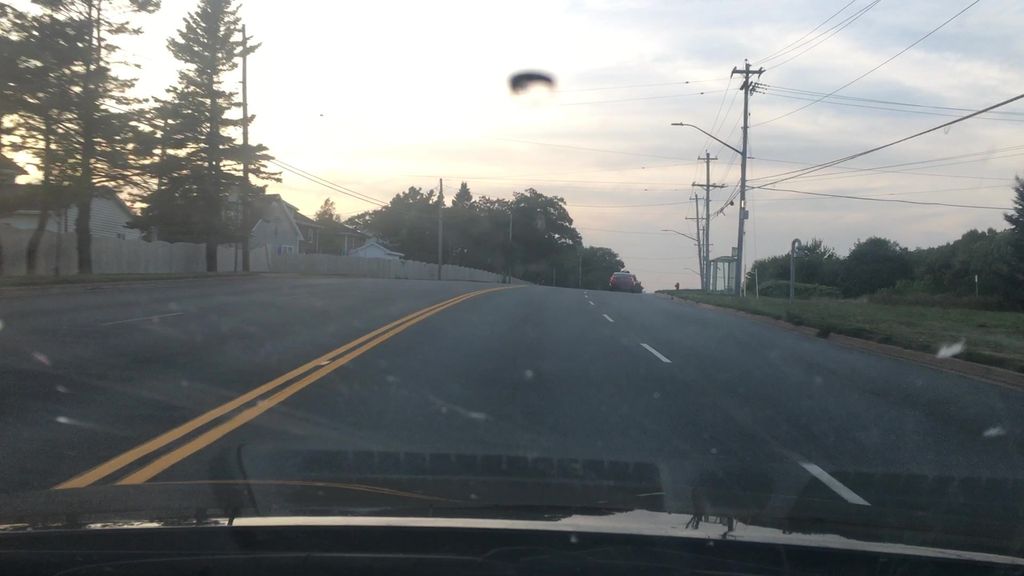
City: halifax